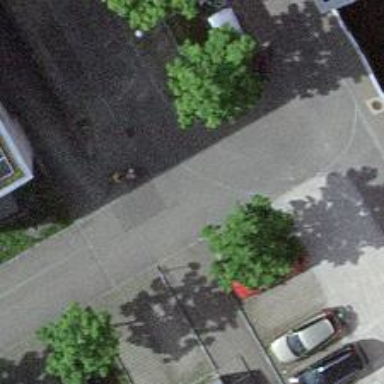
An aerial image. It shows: Asphalt road in living street.